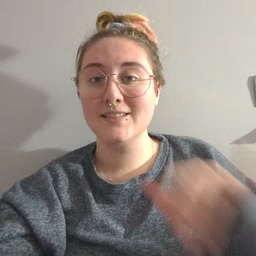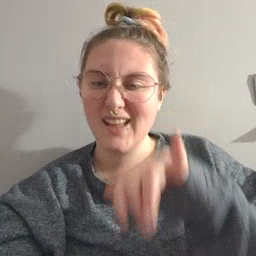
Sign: stay